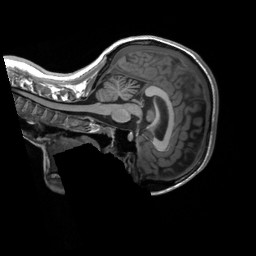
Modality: T1w
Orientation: sagittal
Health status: healthy
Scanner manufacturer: siemens
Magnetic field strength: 3 T
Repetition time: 2.3 s
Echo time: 0.00207 s